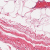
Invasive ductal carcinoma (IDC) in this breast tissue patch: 0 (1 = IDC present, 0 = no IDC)